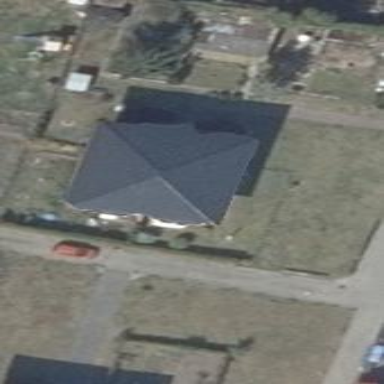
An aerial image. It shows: Building with pyramidal-shaped roof.